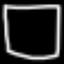
Label: square